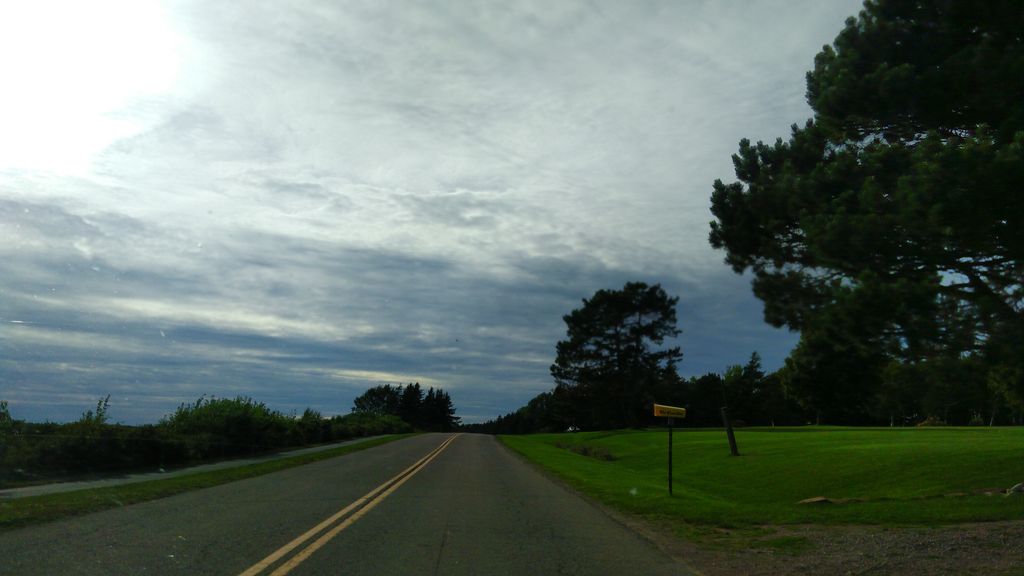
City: charlottetown